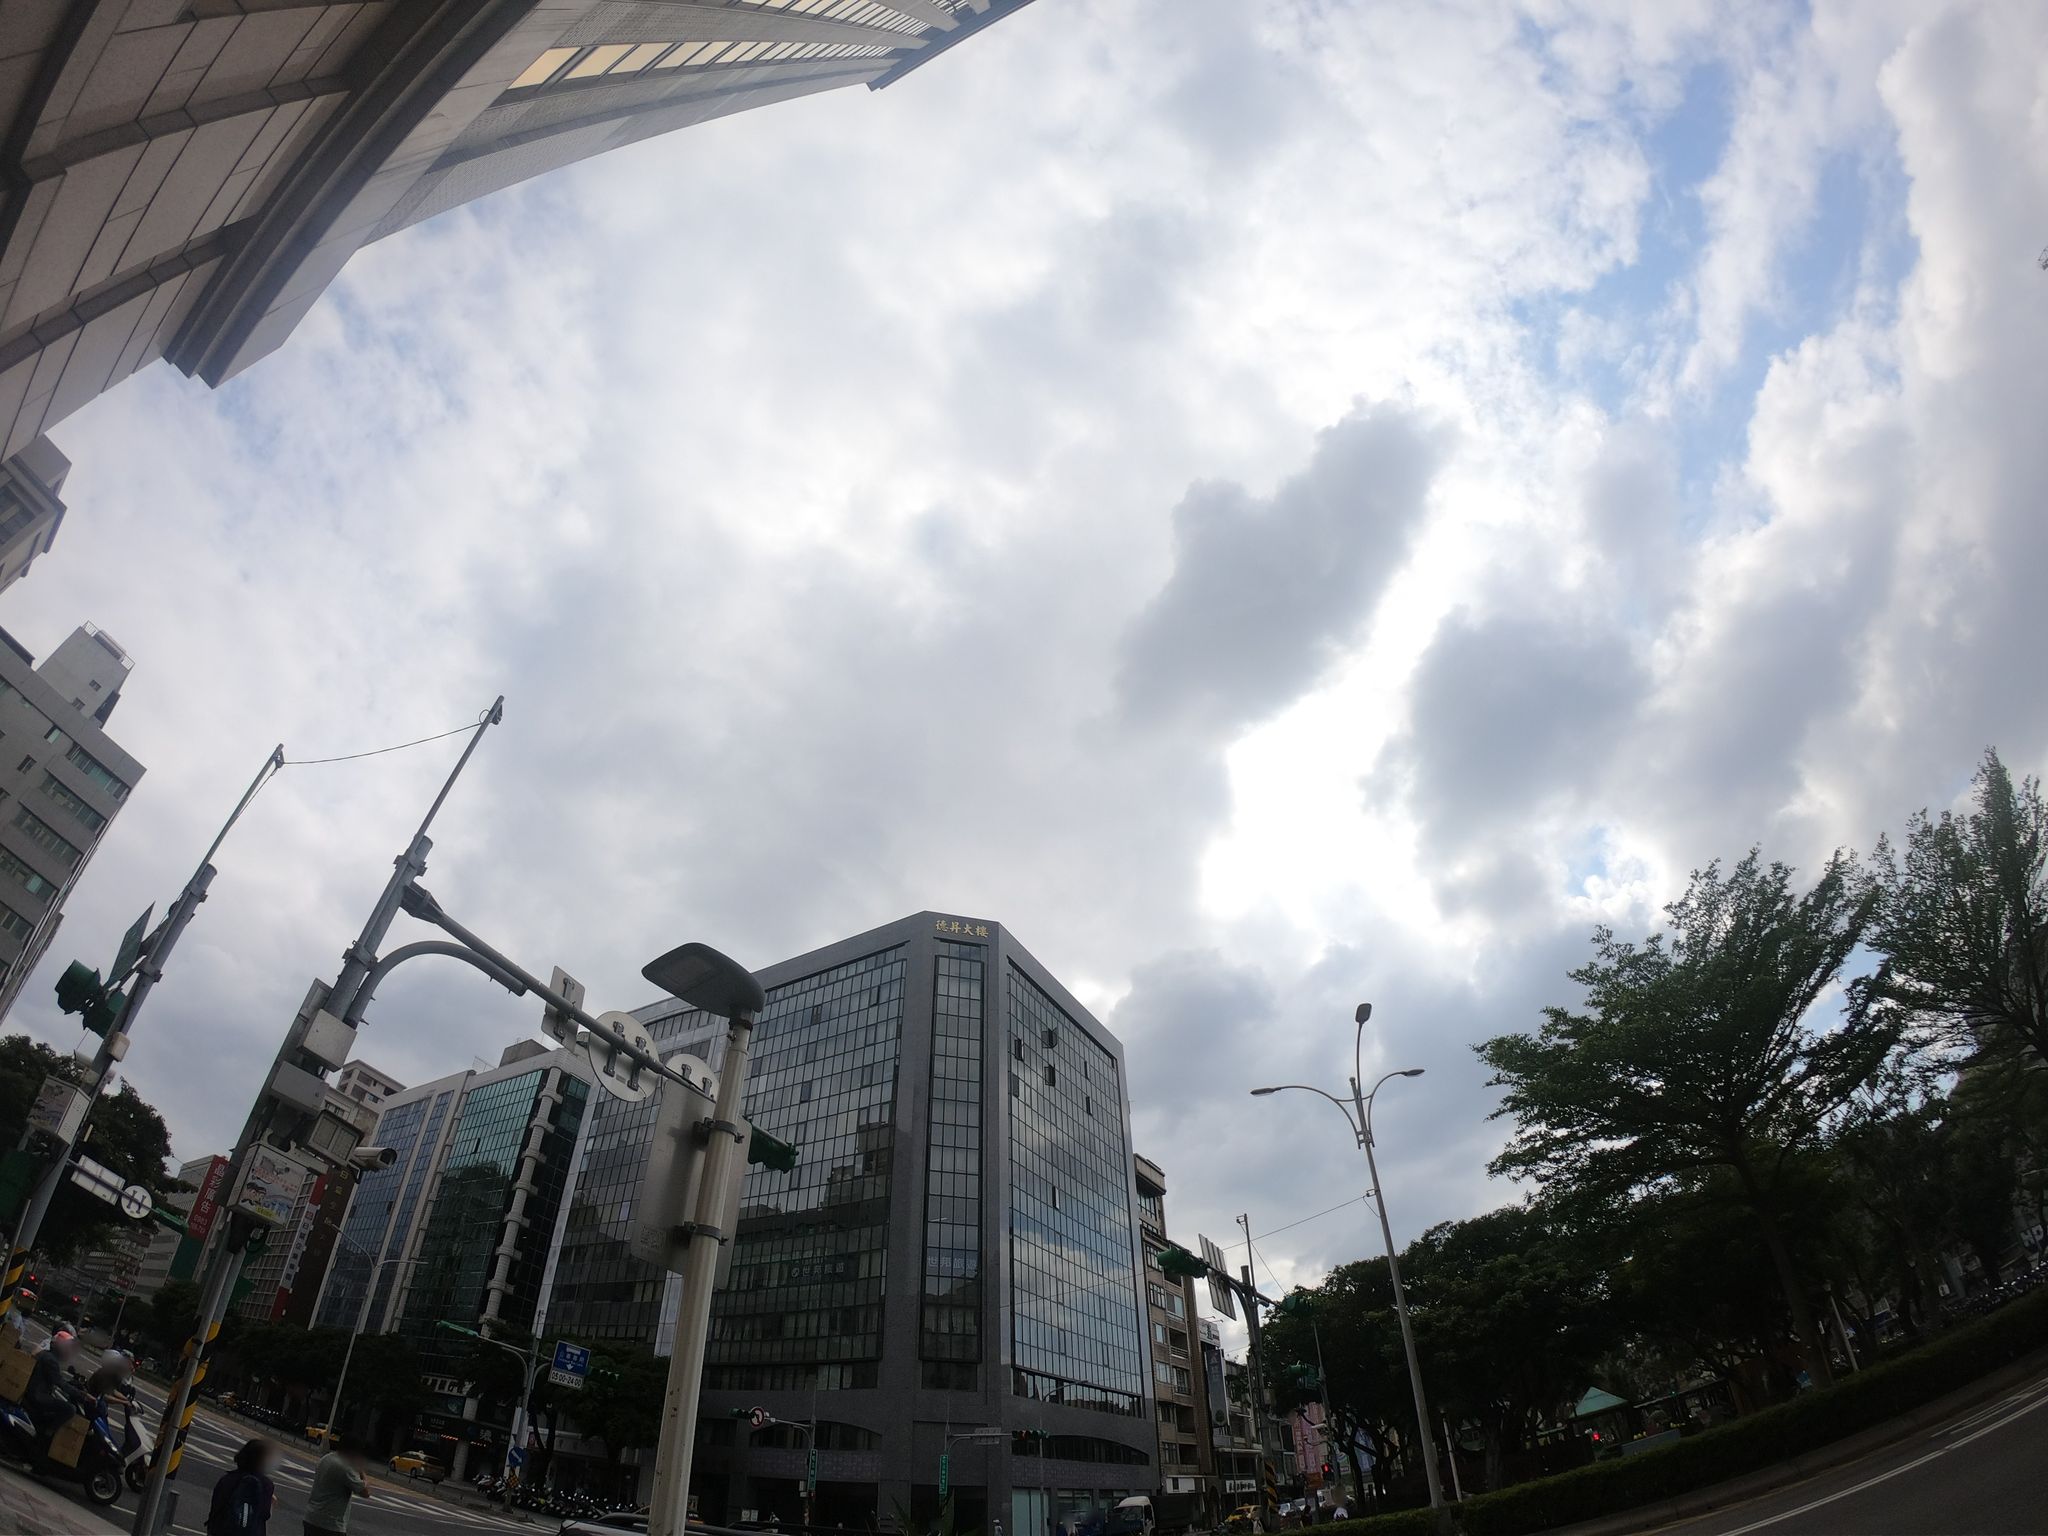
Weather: cloudy
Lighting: day
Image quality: good
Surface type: driving surface
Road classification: secondary
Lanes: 3
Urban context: urban centre
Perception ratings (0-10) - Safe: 3.84, Lively: 8.84, Beautiful: 1.29, Boring: 6.97, Depressing: 7.5, Wealthy: 3.63